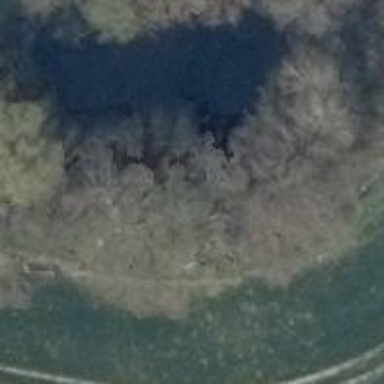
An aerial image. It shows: Peaceful pond surrounded by nature.